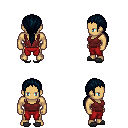
a pixel art fantasy rpg character, male body template, human, tanned skin, maroon pirate shirt, red pants, raven ponytail hairstyle, gray slippers, four views (front, back, left, right), 2x2 character sprite sheet, small pixel art, hard edges, no anti-aliasing